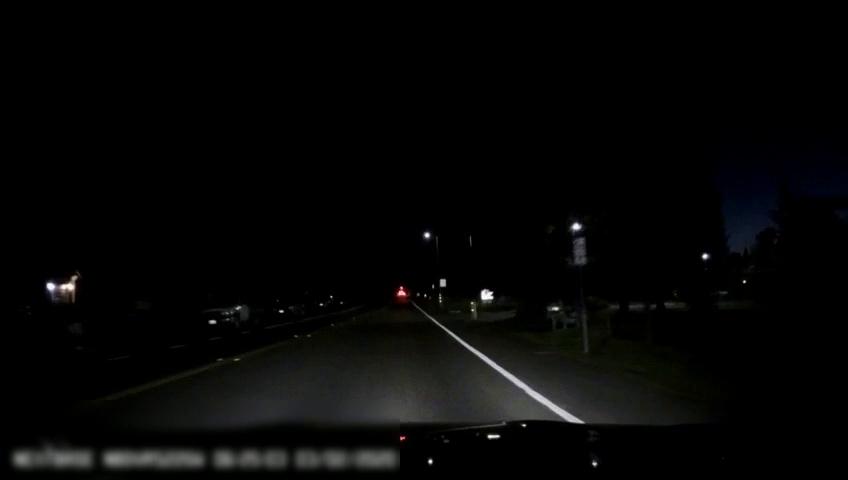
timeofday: Night
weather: Other
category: Drivable Space
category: Vehicles | Truck
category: Vehicles | Car
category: Lanes | Current Lane
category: Lanes | Current Lane
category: Lanes | Alternate Lane
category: Lanes | Alternate Lane